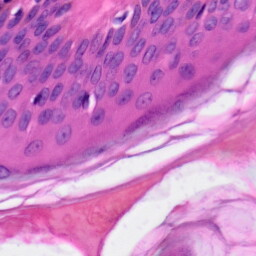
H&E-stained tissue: Skin